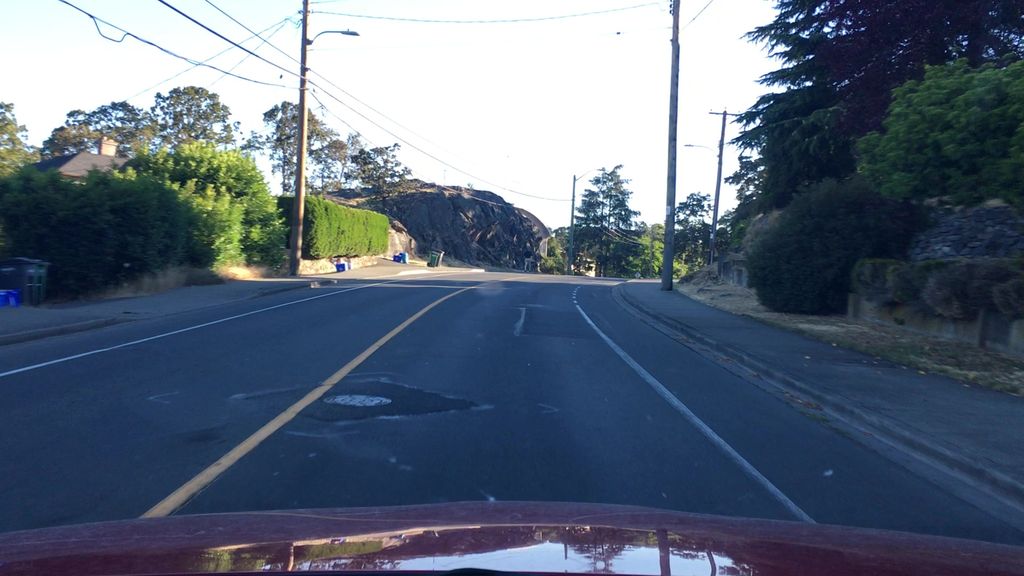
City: victoria